Question: I have a 'asp.net' ('C#') project Where I am using 'gridview' to show details. But My all of the cells are not of same size. Please Help me to make them of equal size.

'aspx' design code of 'Gridview' :
'''
<asp:GridView ID="GridView1" runat="server" AllowPaging="True"
DataSourceID="SqlDataSource1" ForeColor="#333300"
onpageindexchanging="GridView1_PageIndexChanging"
AutoGenerateColumns="False" EnableSortingAndPagingCallbacks="True"
HorizontalAlign="Center" PageSize="5">
<RowStyle HorizontalAlign="Center" VerticalAlign="Middle" Wrap="True" />
<Columns>
<asp:BoundField DataField="Enrollment" HeaderText="Enrollment"
SortExpression="Enrollment" />
<asp:BoundField DataField="Subject" HeaderText="Subject"
SortExpression="Subject" />
<asp:BoundField DataField="Message" HeaderText="Message"
SortExpression="Message" />
</Columns>
<FooterStyle HorizontalAlign="Center" VerticalAlign="Middle" />
<PagerStyle HorizontalAlign="Center" VerticalAlign="Middle" />
<HeaderStyle BorderColor="Black" BorderStyle="Inset" HorizontalAlign="Center"
VerticalAlign="Middle" />
<EditRowStyle BorderStyle="Solid" />
</asp:GridView>
'''
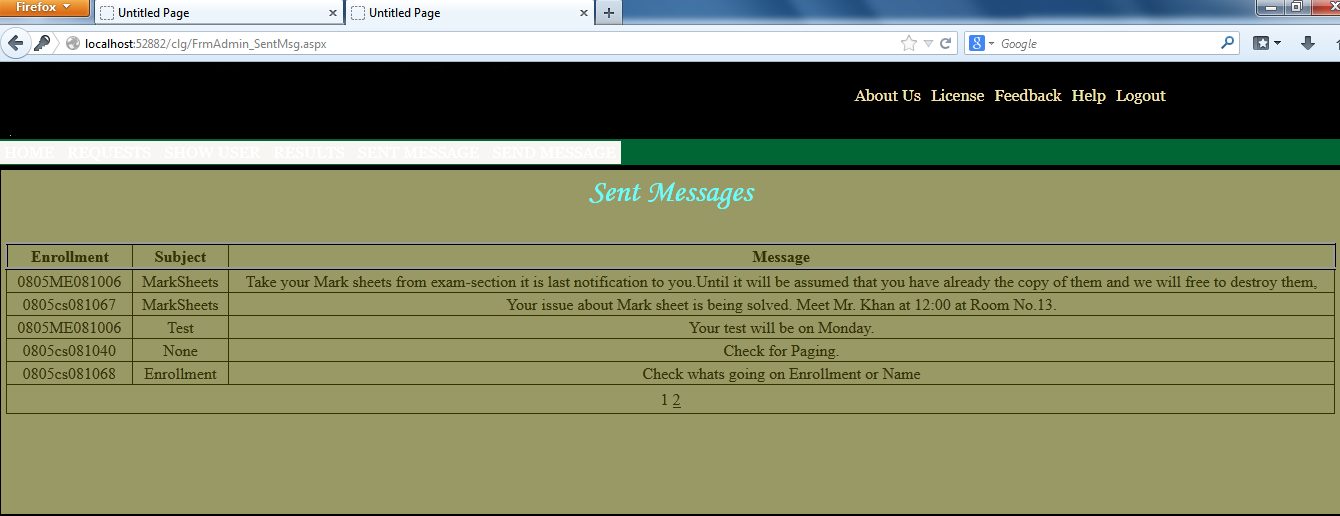
Answer: Fix the column width or you can use for this or you have one more option using just write query like this:
'''
SELECT Enrollment, Subject, SUBSTRING(Message, 0, 35) AS Message
FROM tblInfo
'''